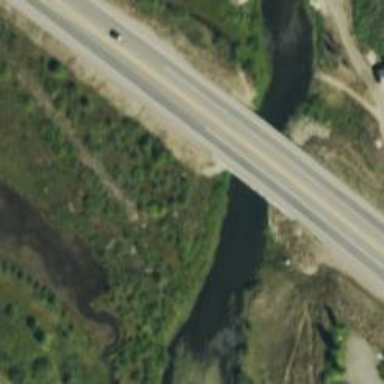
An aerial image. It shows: Primary highway bridge with asphalt surface. The tracktype is grade1.